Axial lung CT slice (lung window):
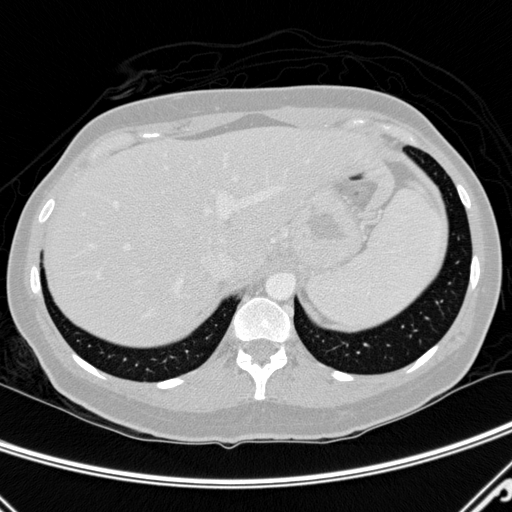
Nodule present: no